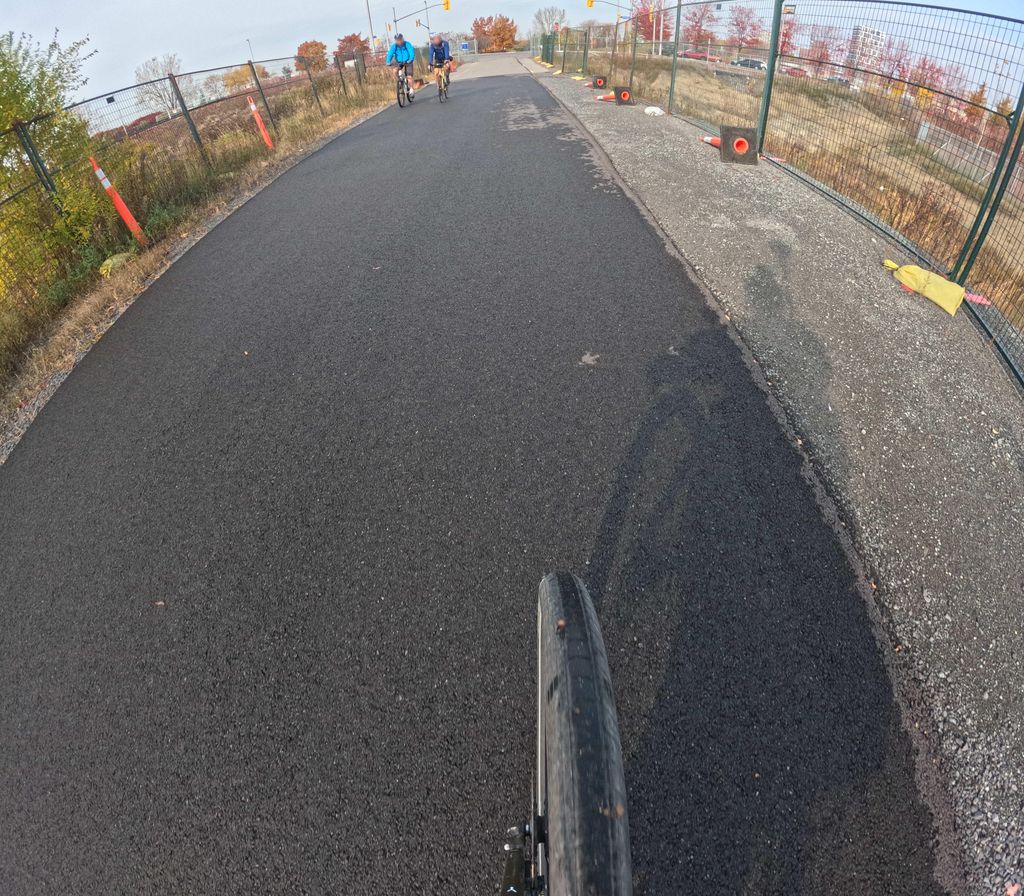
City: ottawa-gatineau